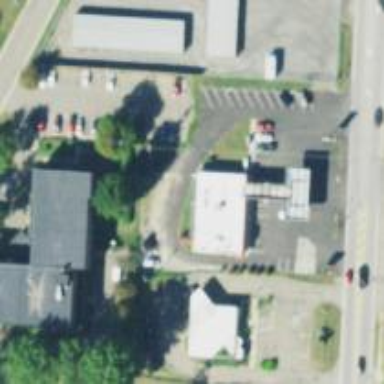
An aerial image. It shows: Convenience shop.